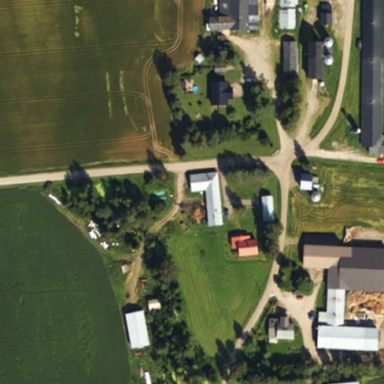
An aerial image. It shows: Farmyard area.